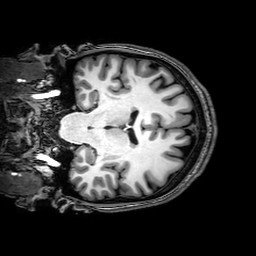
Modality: T1w
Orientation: coronal
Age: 24
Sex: male
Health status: healthy
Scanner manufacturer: philips
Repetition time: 0.008183 s
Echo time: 0.00374 s